RGB frame:
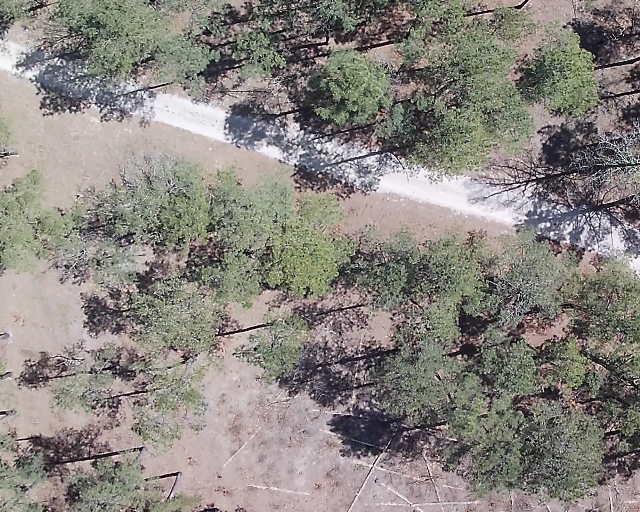
Thermal frame:
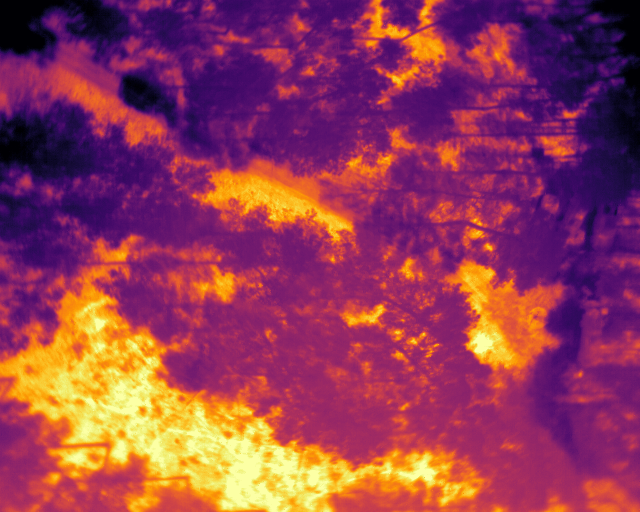
Captured: 2026-02-27 02:38:28
Pixels at or above 80 °C: 0 (fraction of frame: 0)